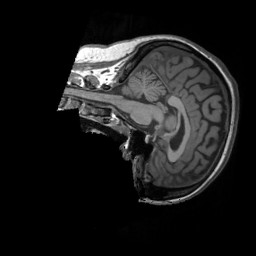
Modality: T1w
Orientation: sagittal
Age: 43
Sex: female
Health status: ill
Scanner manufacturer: siemens
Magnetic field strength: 3 T
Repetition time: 1.9 s
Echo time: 0.00247 s